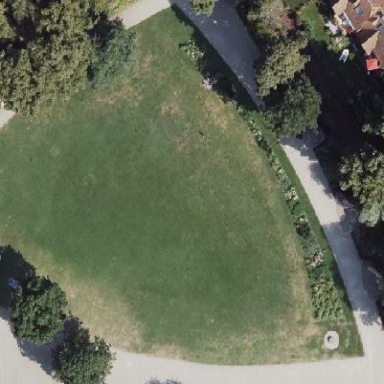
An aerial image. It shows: Park.